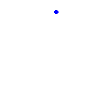
Particle: kaon